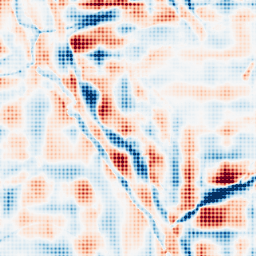
Category: wavelet
Decomposition family: wavelet_reverse_biorthogonal
Decomposition parameters: wavelet: rbio4.4
level: 5
Upsampling method: sinc_blackman
Upsampling parameters: scale: 4
kernel_size: 4
Upsampling scale: 4